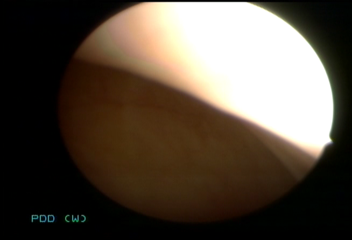
Modality: WLC
Class: Normal mucosa
Bladder cancer association: No